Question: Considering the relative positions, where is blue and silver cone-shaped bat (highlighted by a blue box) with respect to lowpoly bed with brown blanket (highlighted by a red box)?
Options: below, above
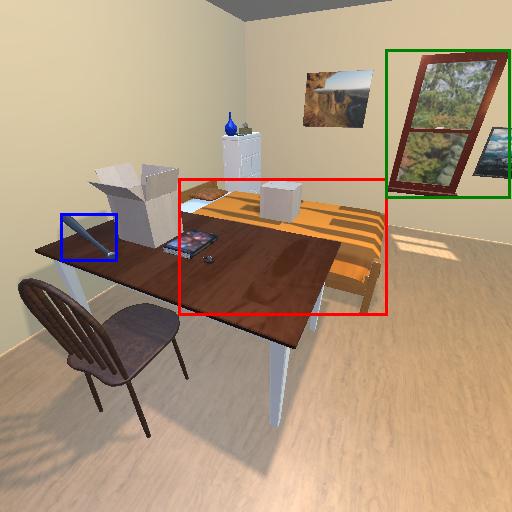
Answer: below